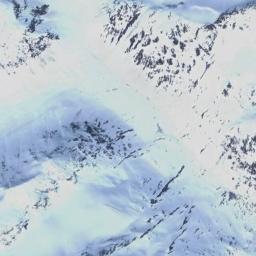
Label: snowberg